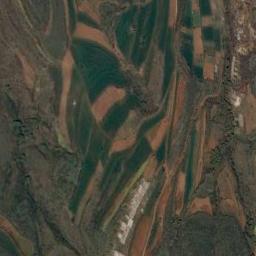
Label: terrace